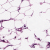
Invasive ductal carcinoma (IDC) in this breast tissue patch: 0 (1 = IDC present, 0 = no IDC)